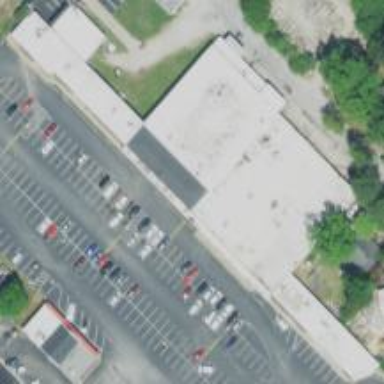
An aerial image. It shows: Retail building.